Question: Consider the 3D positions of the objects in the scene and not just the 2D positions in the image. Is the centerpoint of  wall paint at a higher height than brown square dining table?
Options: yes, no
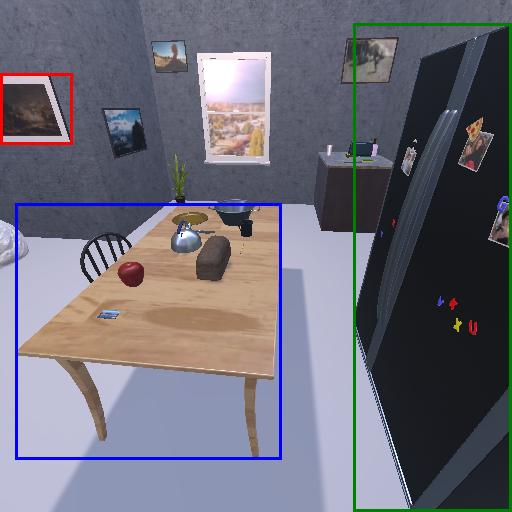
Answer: yes